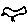
Label: bird